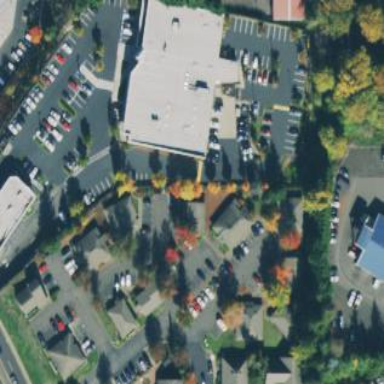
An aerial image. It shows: Clinic building offering healthcare services.